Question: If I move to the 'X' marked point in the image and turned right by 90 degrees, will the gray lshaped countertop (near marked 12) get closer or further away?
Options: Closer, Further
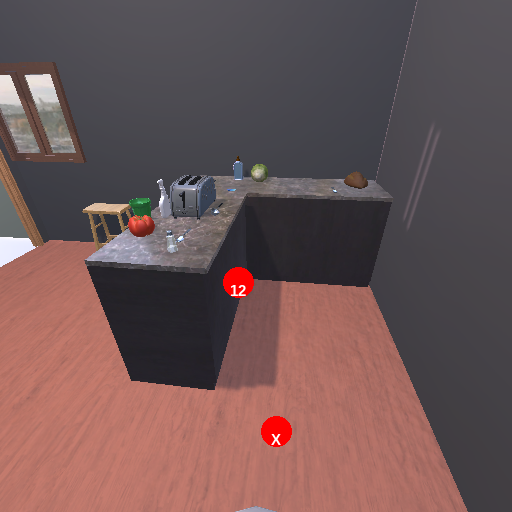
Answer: Closer